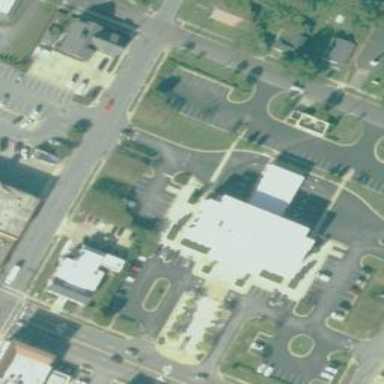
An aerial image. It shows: Bank building.